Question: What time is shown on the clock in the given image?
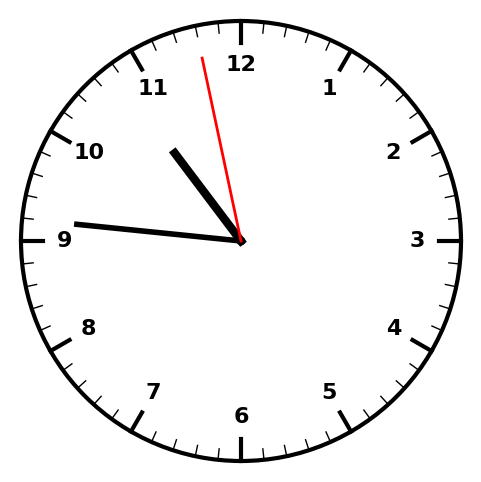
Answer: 10:45:58